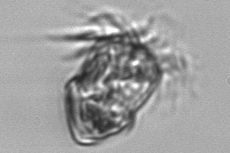
Label: Strombidium_inclinatum